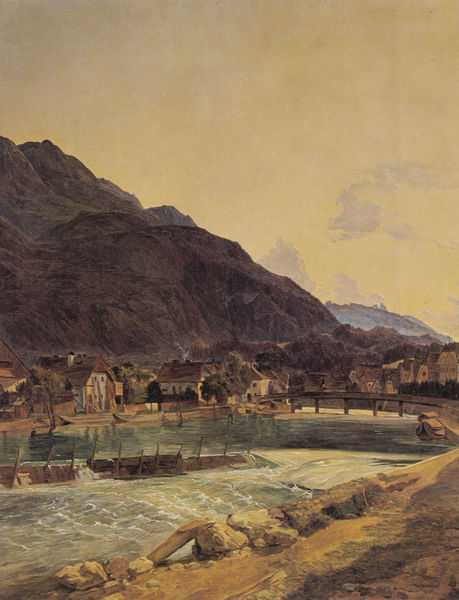
Titel: Bad Ischl
Künstler: Ferdinand Georg Waldmüller
Standort: Lugano
Institution: Fondazione Thyssen-Bornemisza
Schlagwörter: baum, berg, blau, dunkel, felsen, gemälde, himmel, meer, wasser, wolken, bäume, fluss, gelb, grün, landschaft, ocker, sand, see, stadt, ufer, abend, braun, frankreich, grau, orange, säulen, haus, rasen, weg, stein, steine, öl, bach, häuser, hügel, mühle, natur, spiegelung, brücke, rauch, sonne, hochwasser, gold, rosa, wald, boot, boote, kamin, schornstein, gischt, küste, schiff, schiffe, strand, wellen, italien, netze, berge, fels, gebirge, hang, dorf, dächer, violett, damm, hafen, böschung, romantik, strom, wehr, flut, steg, bucht, wasserlauf, schweiz, österreich, floss, siedlung, sfumato, kentern, fischernetze, okker, toskana, dort, schleuse